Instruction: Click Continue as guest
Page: checkout
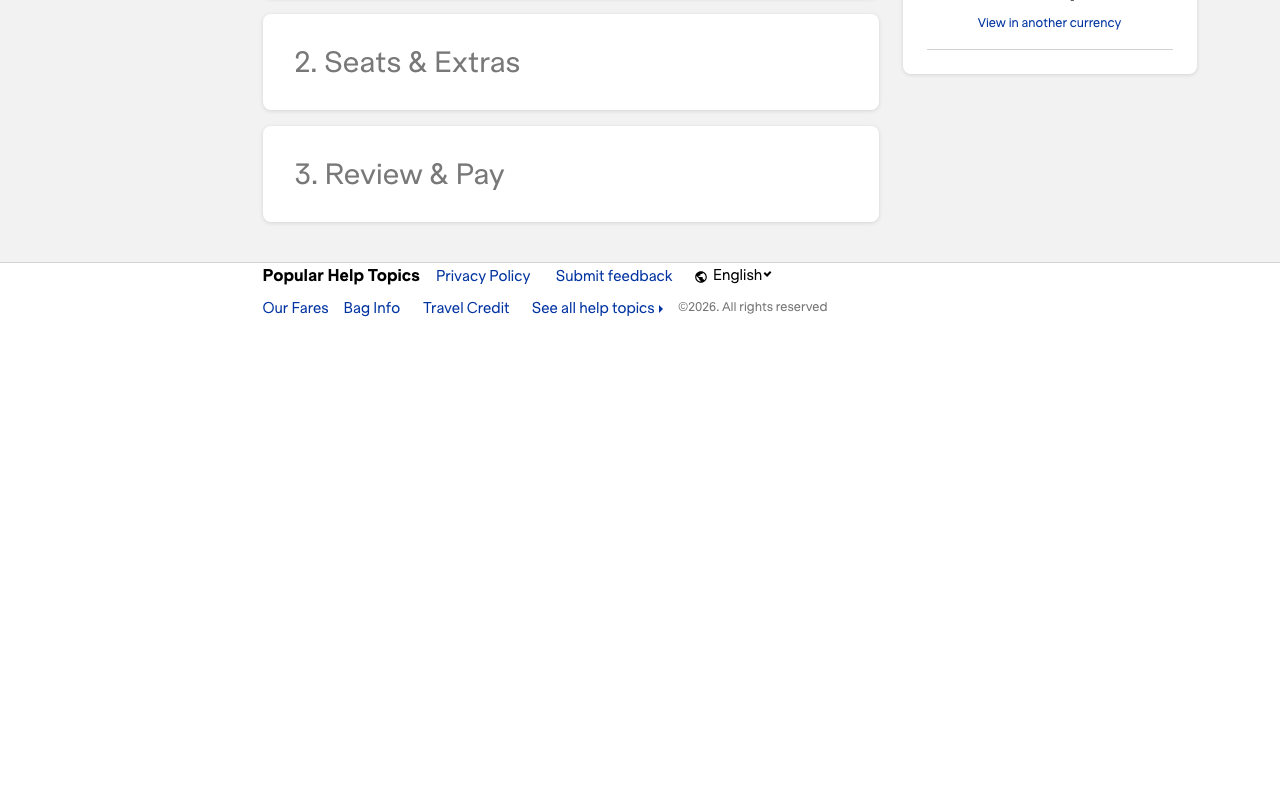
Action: click